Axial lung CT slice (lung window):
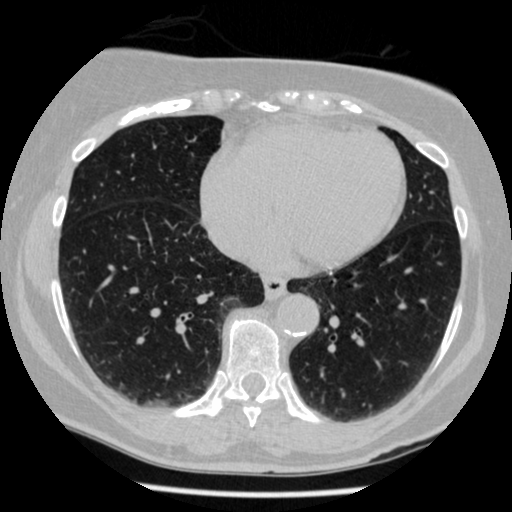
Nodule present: no